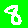
Digit: 8